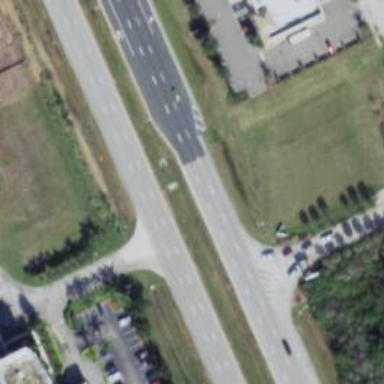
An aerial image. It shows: Asphalt trunk highway.